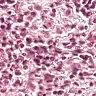
Metastatic tissue present: no